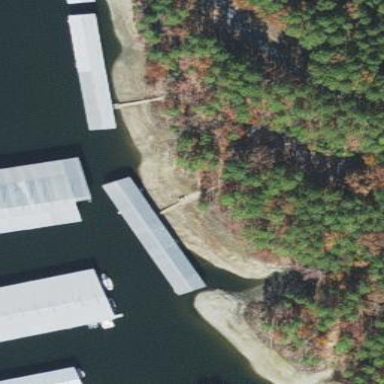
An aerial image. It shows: Building dedicated for boat storage.